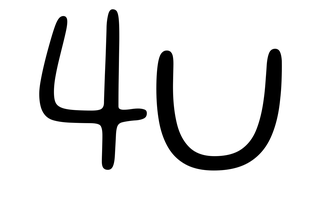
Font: Gluten_ExtraLight